Field crop: maize
Growth stage: 2
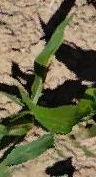
Species: maize